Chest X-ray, PA view. Patient: 46 years old, sex M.
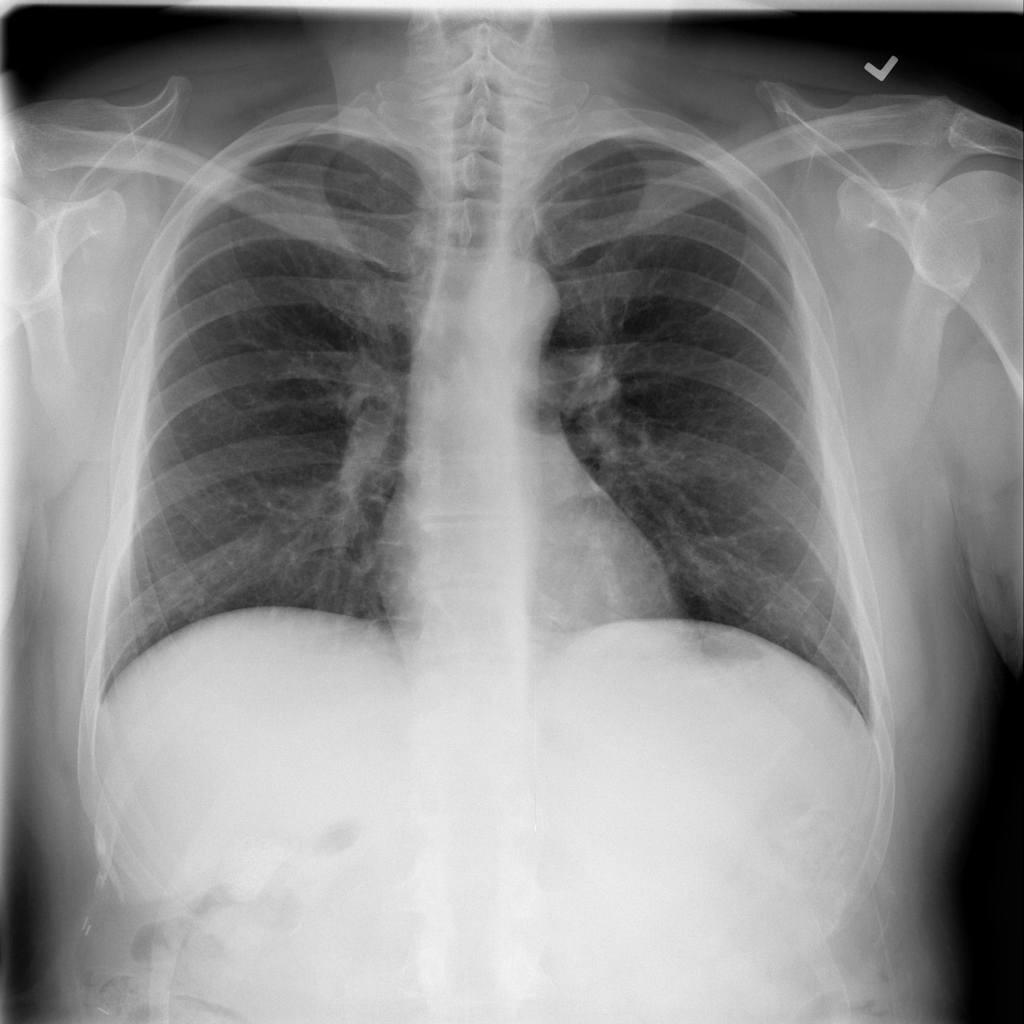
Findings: No Finding